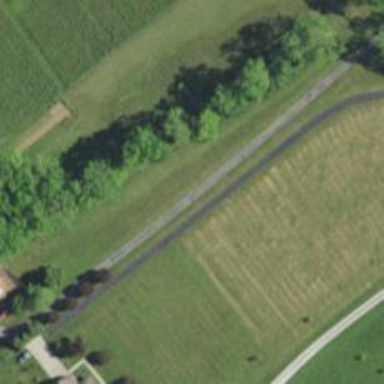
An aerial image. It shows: Driveway leading to service road.